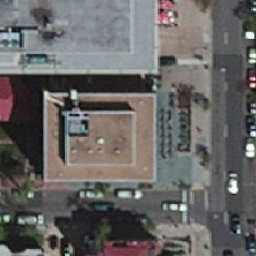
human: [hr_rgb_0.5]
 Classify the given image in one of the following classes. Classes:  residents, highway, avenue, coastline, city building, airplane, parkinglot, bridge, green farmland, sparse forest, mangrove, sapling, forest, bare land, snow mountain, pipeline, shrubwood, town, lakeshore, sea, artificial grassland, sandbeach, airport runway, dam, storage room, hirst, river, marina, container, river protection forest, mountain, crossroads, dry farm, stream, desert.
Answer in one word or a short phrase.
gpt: city building